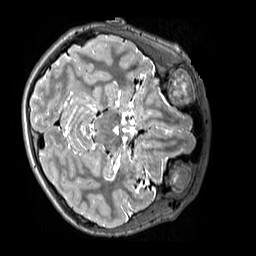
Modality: T2w
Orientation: axial
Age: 10
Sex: male
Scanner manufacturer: siemens
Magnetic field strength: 3 T
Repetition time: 3.2 s
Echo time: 0.408 s